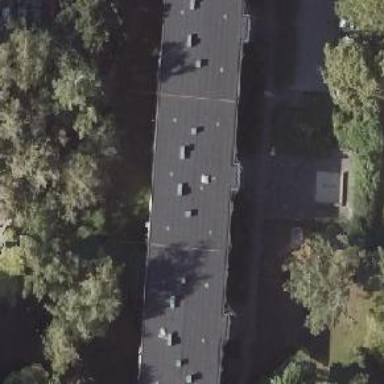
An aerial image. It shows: Apartment building with flat roof.